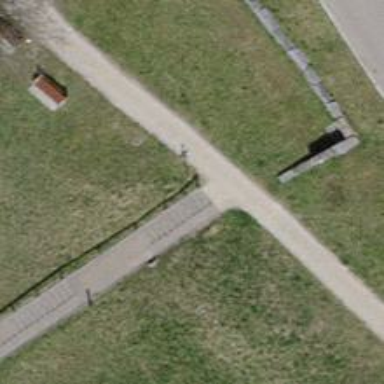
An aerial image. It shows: Steps with asphalt surface that includes ramp.